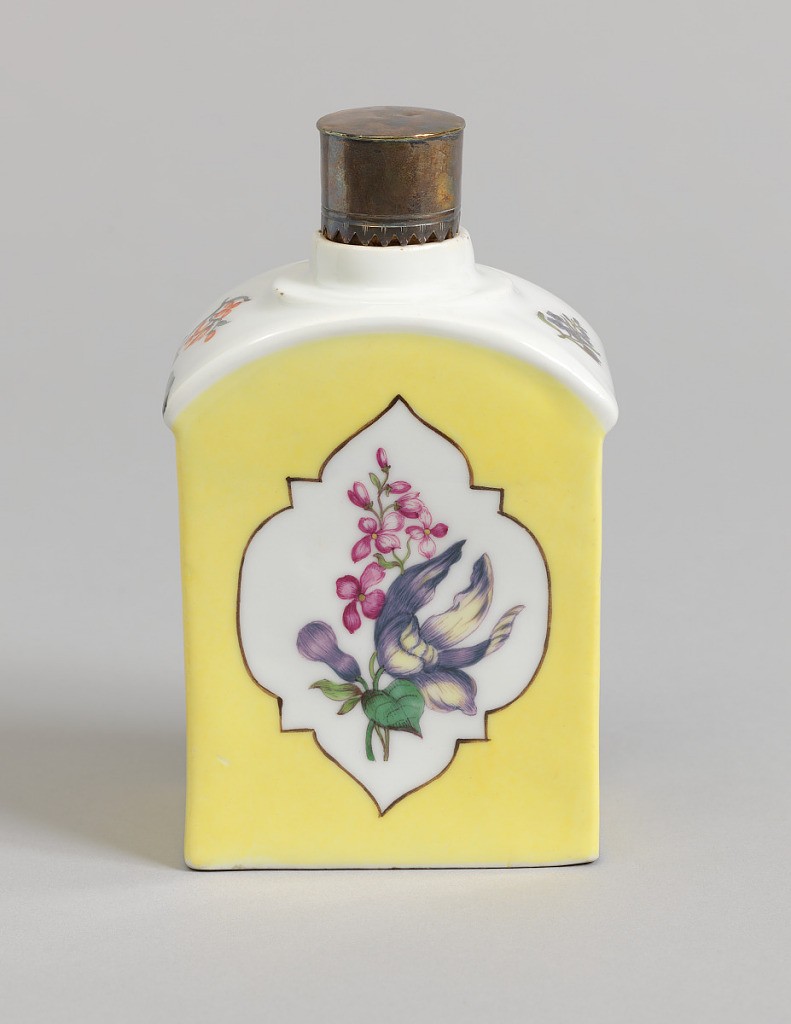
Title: Tea Caddy
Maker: Meissen Porcelain Manufactory, German, active from 1710 to the present
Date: mid- 18th century
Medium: hard paste porcelain, vitreous enamel
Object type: tea caddy
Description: Rectangular, with rounded shoulders and collar about circular opening. Silver stopper-cap.